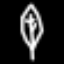
Label: leaf